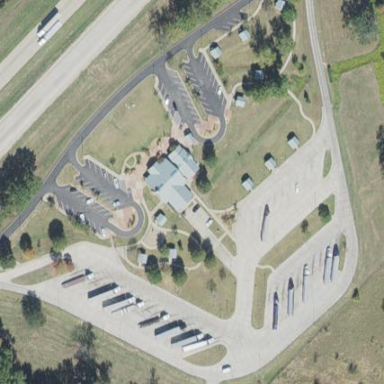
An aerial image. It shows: Rest area on the road.